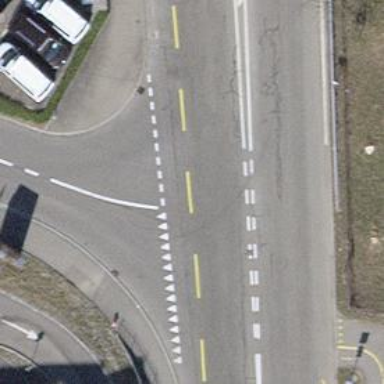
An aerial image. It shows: Primary highway with asphalt surface. There is separate sidewalk on the left side and designated cycle lane.